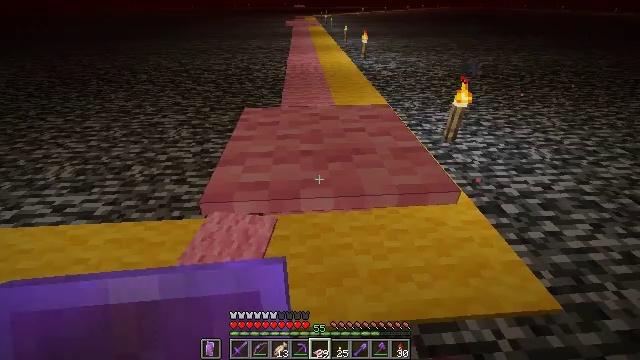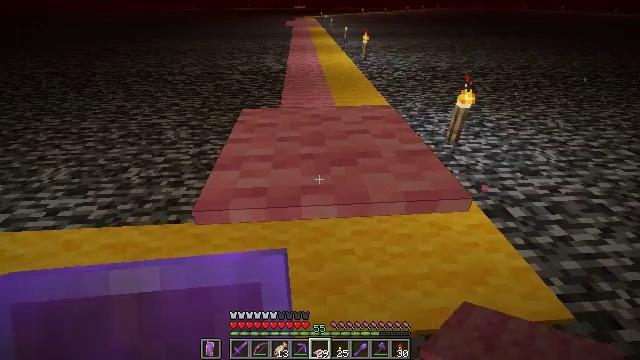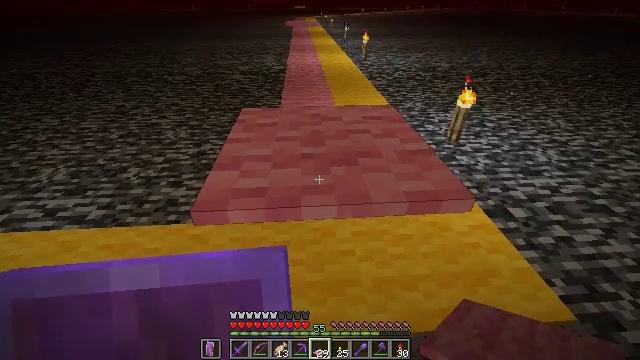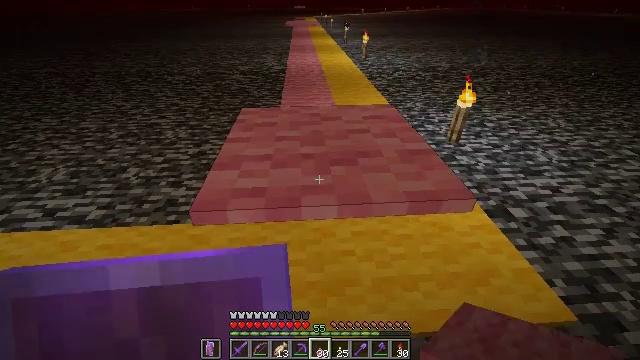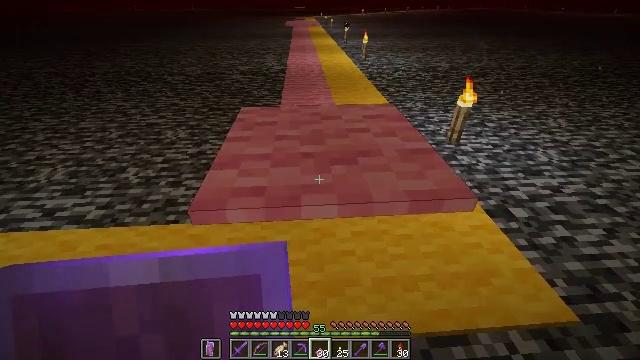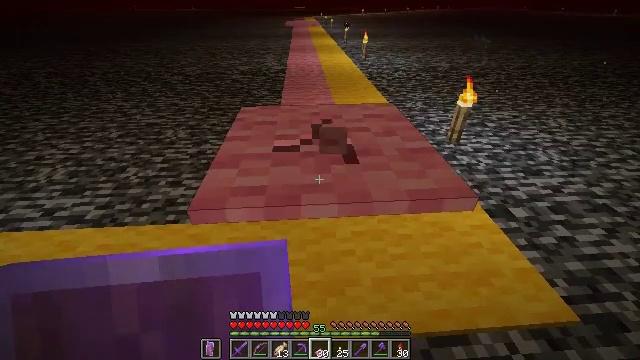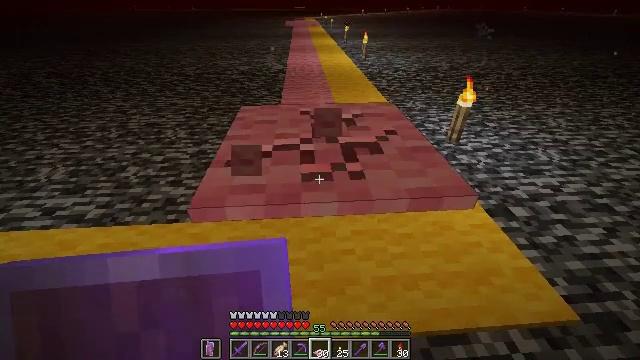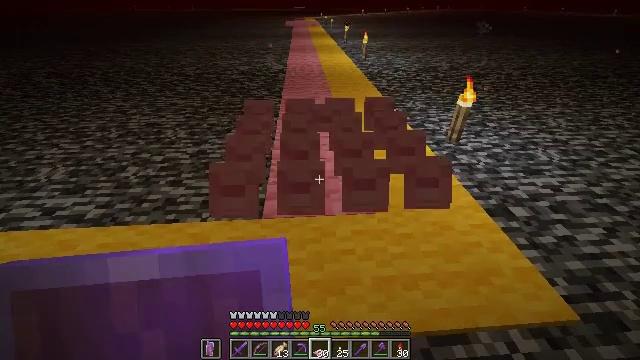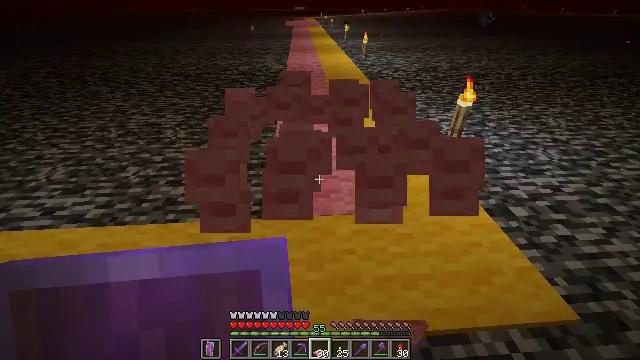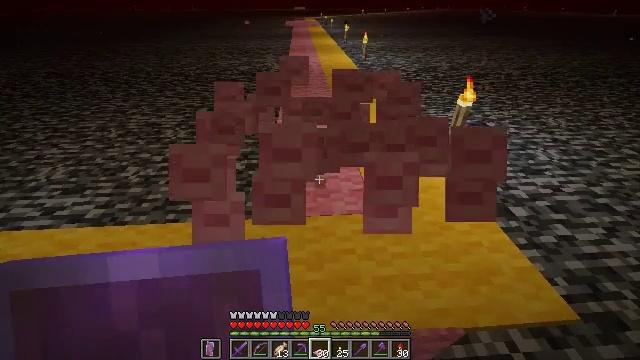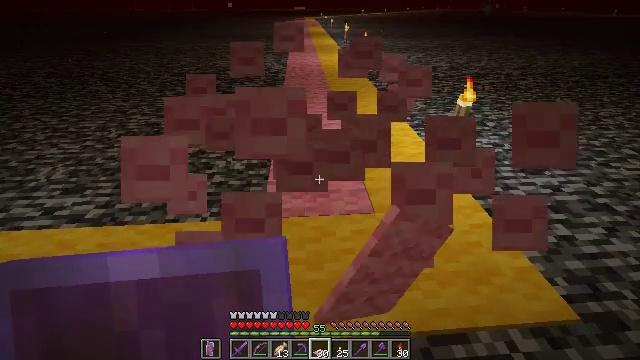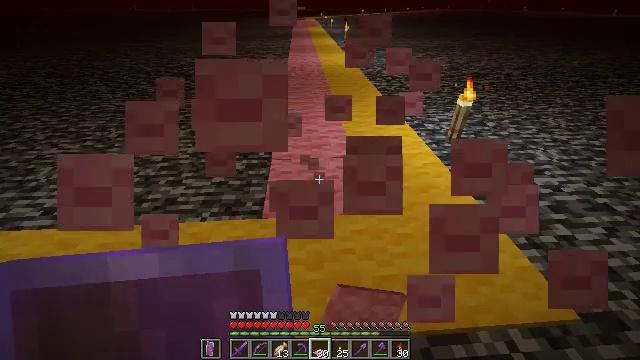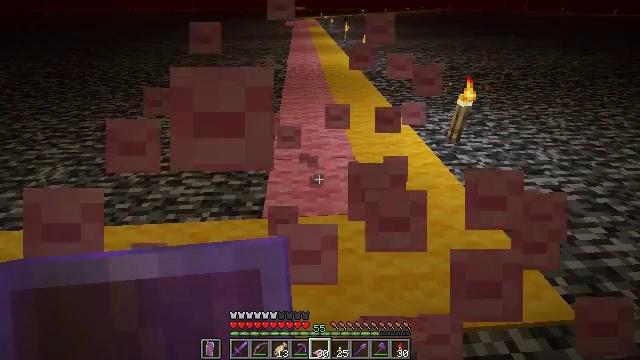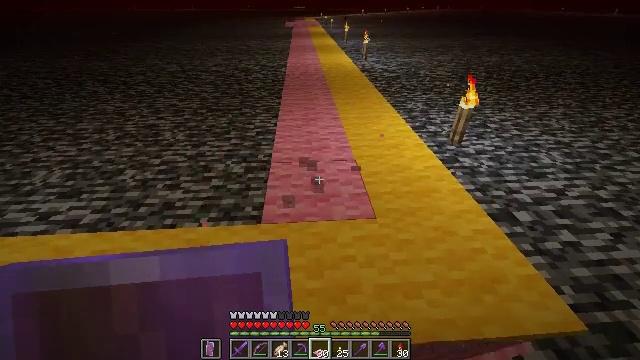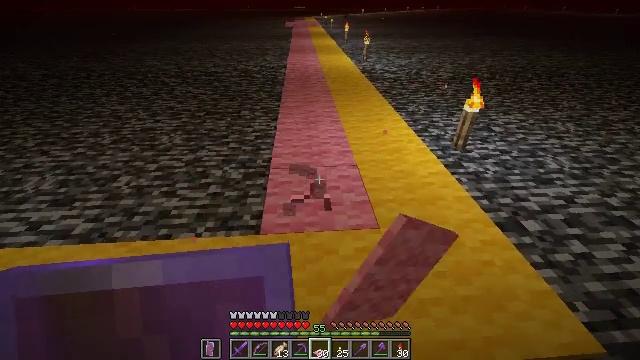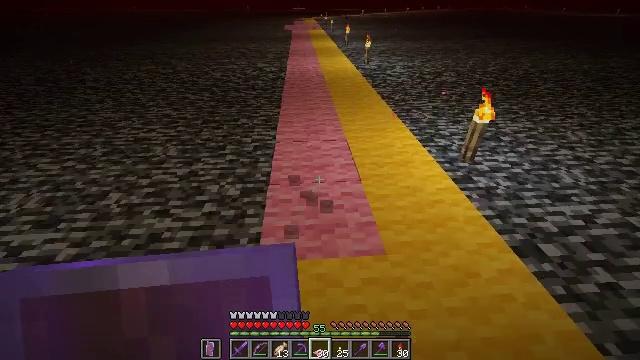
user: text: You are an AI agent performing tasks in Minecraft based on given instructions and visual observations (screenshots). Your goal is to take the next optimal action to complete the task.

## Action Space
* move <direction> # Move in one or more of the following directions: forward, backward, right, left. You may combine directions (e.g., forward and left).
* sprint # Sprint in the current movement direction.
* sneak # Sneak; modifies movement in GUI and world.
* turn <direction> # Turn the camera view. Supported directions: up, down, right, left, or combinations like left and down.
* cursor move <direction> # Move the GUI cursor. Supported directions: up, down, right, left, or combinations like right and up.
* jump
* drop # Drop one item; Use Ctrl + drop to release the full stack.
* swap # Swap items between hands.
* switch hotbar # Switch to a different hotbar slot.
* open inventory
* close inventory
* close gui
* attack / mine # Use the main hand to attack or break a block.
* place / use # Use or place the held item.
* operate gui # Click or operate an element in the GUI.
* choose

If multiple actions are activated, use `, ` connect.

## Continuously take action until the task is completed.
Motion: motion action
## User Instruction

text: mine block pink carpet
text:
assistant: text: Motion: no_op
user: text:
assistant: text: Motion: no_op
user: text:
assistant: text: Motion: no_op
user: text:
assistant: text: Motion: no_op
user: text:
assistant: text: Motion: attack / mine
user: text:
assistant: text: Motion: attack / mine
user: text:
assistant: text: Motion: attack / mine
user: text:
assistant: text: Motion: attack / mine
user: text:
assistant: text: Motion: attack / mine
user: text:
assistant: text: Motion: attack / mine
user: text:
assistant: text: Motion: attack / mine
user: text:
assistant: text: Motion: attack / mine
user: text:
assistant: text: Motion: move forward, attack / mine
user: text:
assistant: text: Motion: move forward, attack / mine
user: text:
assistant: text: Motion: move forward
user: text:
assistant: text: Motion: move forward
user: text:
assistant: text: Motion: move forward, sprint, turn up
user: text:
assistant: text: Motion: move forward, sprint, turn left and up
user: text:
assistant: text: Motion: move forward, sprint, turn up
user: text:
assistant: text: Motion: move forward, sprint, turn up
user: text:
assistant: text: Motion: move forward, sprint
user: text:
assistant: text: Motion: move forward, sprint, turn up
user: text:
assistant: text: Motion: move forward, sprint, turn up
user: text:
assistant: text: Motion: move forward, sprint, turn up
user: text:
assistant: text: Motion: move forward, sprint
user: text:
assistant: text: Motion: move forward, sprint
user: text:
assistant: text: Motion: move forward, sprint
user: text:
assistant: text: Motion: move forward, sprint
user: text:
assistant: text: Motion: move forward, sprint
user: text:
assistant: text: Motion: move forward, sprint